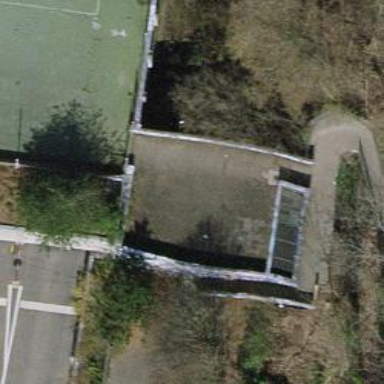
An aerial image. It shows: Entrance with barrier.